Aerial crown-view tile of a tropical tree (Barro Colorado Island, Panama), acquired 20240813:
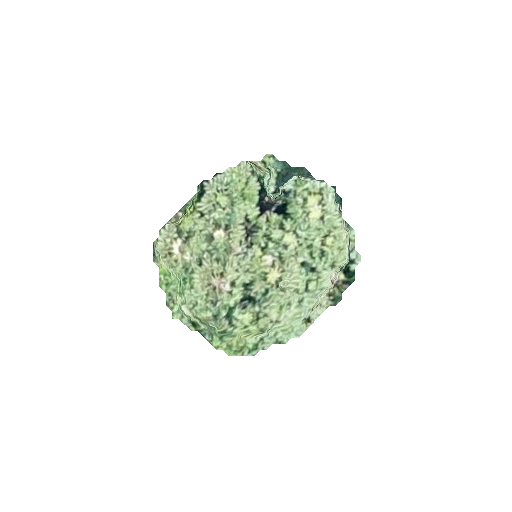
Species: Cecropia insignis
GBIF accepted scientific name: Cecropia insignis
Crown area: 43.619 m²